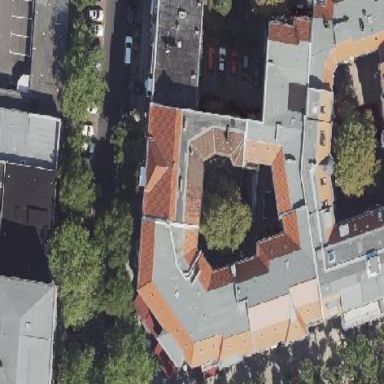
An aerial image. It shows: Apartment building with double saltbox roof shape.